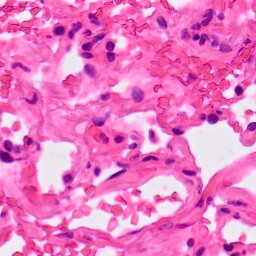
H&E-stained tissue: Lung